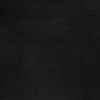
Atmospheric dust classification: dusty